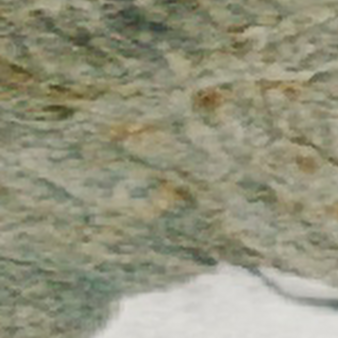
Label: other